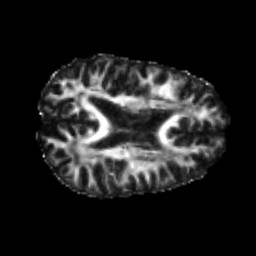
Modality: FA
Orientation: axial
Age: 26
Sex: male
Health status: healthy
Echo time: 0.074 s